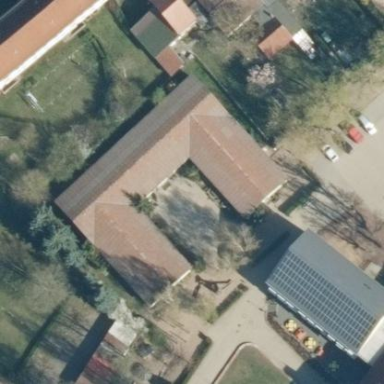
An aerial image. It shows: School building.